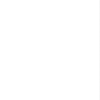
Label: dusty